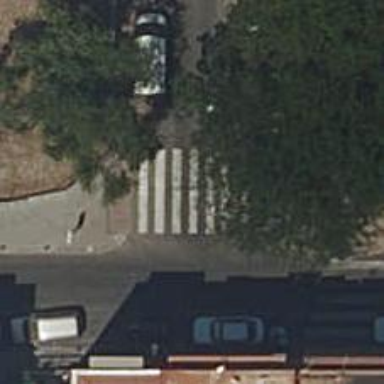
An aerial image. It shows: Marked road crossing.